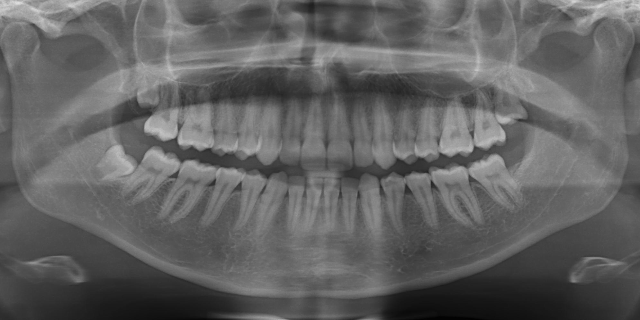
adult